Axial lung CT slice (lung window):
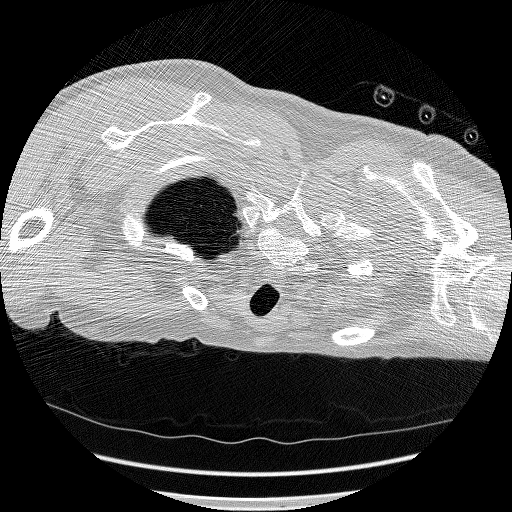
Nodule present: no